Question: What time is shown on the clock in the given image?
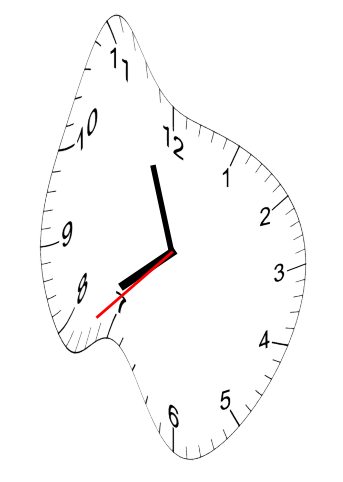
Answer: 07:56:38